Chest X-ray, PA view. Patient: 64 years old, sex F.
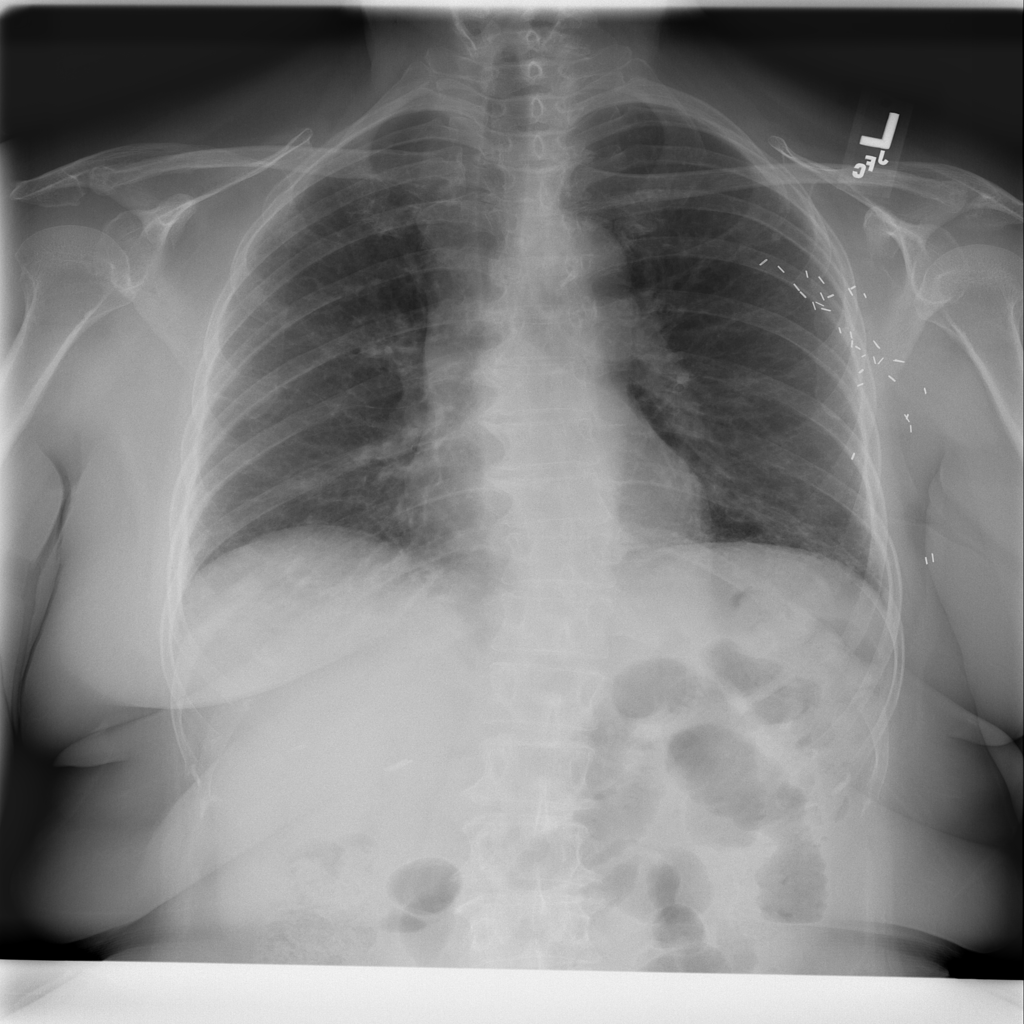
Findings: No Finding